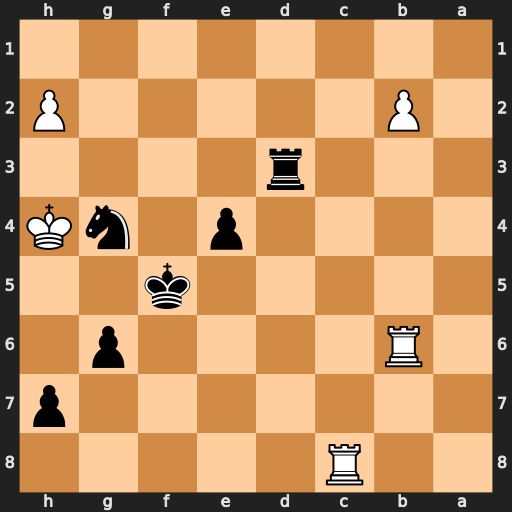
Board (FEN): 2R5/7p/1R4p1/5k2/4p1nK/3r4/1P5P/8
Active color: b
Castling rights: -
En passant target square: -
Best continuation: g5+ Kh5 Rh3#